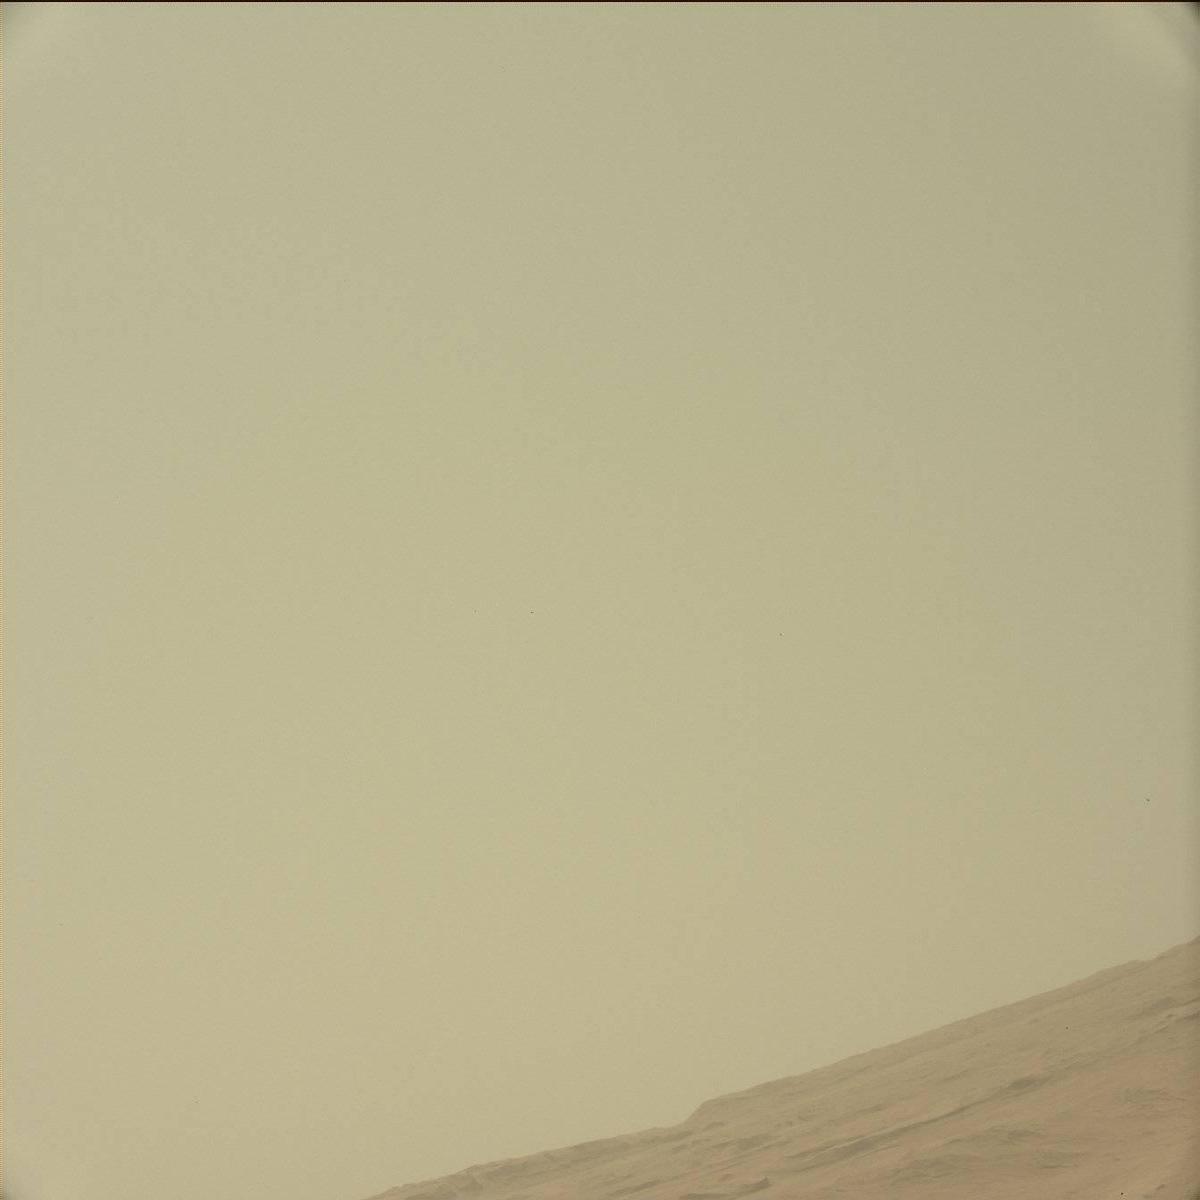
Terrain classes present: Ridge, Sky